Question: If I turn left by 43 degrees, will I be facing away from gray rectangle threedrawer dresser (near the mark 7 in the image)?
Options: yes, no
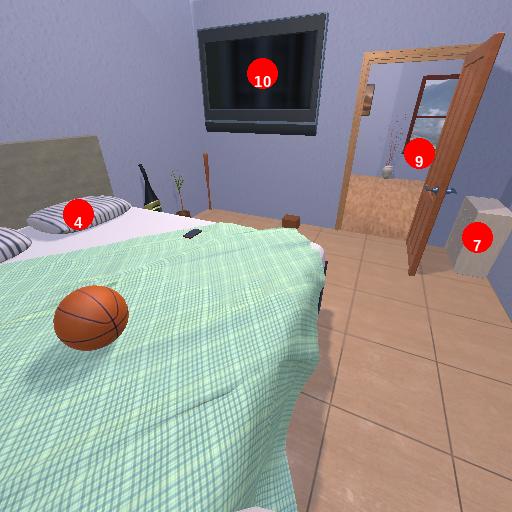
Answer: yes